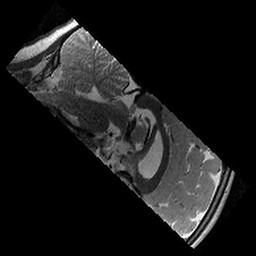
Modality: T2w
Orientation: sagittal
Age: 9
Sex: female
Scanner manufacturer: siemens
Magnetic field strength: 3 T
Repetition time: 9.23 s
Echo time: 0.067 s